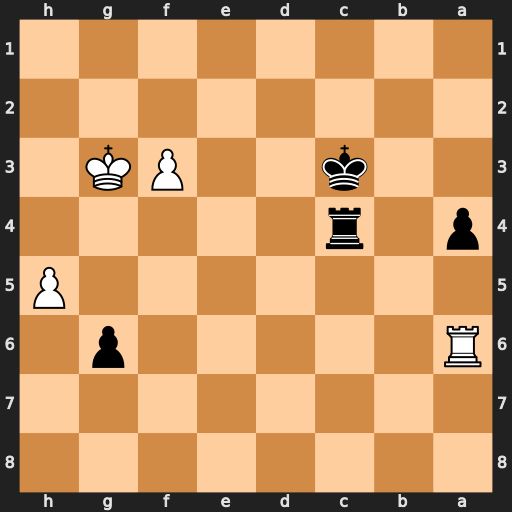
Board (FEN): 8/8/R5p1/7P/p1r5/2k2PK1/8/8
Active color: b
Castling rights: -
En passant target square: -
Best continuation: gxh5 f4 h4+